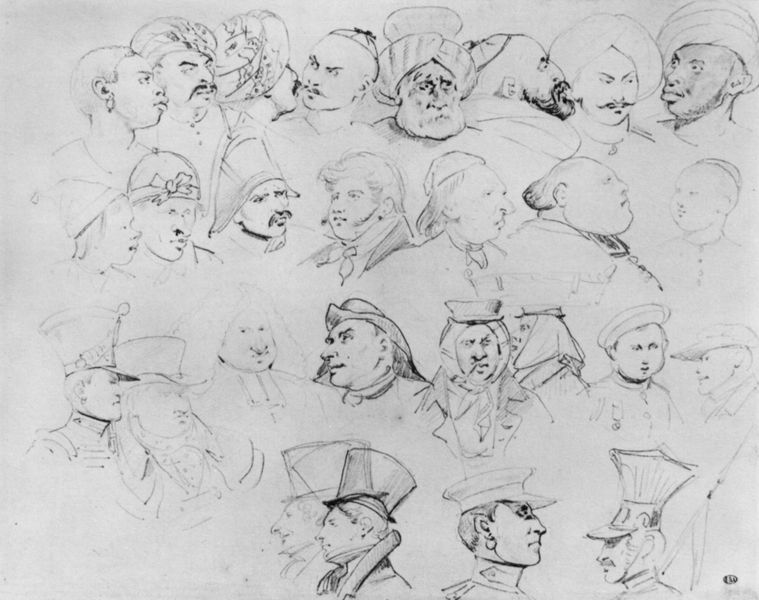
Titel: Skizzenblatt mit Kopfstudien
Künstler: Théodore Géricault
Standort: Paris
Institution: École Normale Supérieure des Beaux-Arts
Schlagwörter: kopf, mann, weiß, menschen, stadt, grau, hut, hüte, kopfbedeckungen, köpfe, männer, ohrring, profil, schwarz, skizze, zeichnung, tuch, herren, leute, schleife, zylinder, alt, anzug, anzüge, bart, bärte, gesichter, jung, kappe, mütze, mützen, profile, richter, schnurrbart, bärtig, böse, gesicht, kragen, vollbart, portrait, porträt, geistlicher, tücher, blatt, england, perücke, kopfbedeckung, papier, studie, jungen, afrika, amerika, ausdruck, soldaten, frack, karikatur, dick, münder, nasen, krawatte, detail, pfeife, streng, junge, schnauzer, krempe, dünn, neger, schwarze, orient, kohle, porträts, asien, schwarzweiss, schraffur, militär, uniform, uniformen, soldat, backenbart, volk, matrose, bleistift, hauben, portraits, studien, china, arabisch, halbprofil, weiße, afrikaner, schwarzer, gesichtsausdruck, sammlung, freundlich, block, zeichenblock, westen, perücken, entwürfe, verschieden, vorlage, skizzen, turban, sklaven, araber, osten, turbane, sultan, erwachsene, getönt, nationen, völker, länder, nationalitäten, portäts, rembrand, rüben, vorarbeit, iran, kultur, türken, jugendliche, chinese, muslim, irak, tunesien, orientalen, kulturen, ethnien, divers, charakterstudien, physionomie, ausdrücke, portraitskizze, gabriel von max, eigenschaften, hütre, kopfstudien, mimiken, osten irank, physignomien